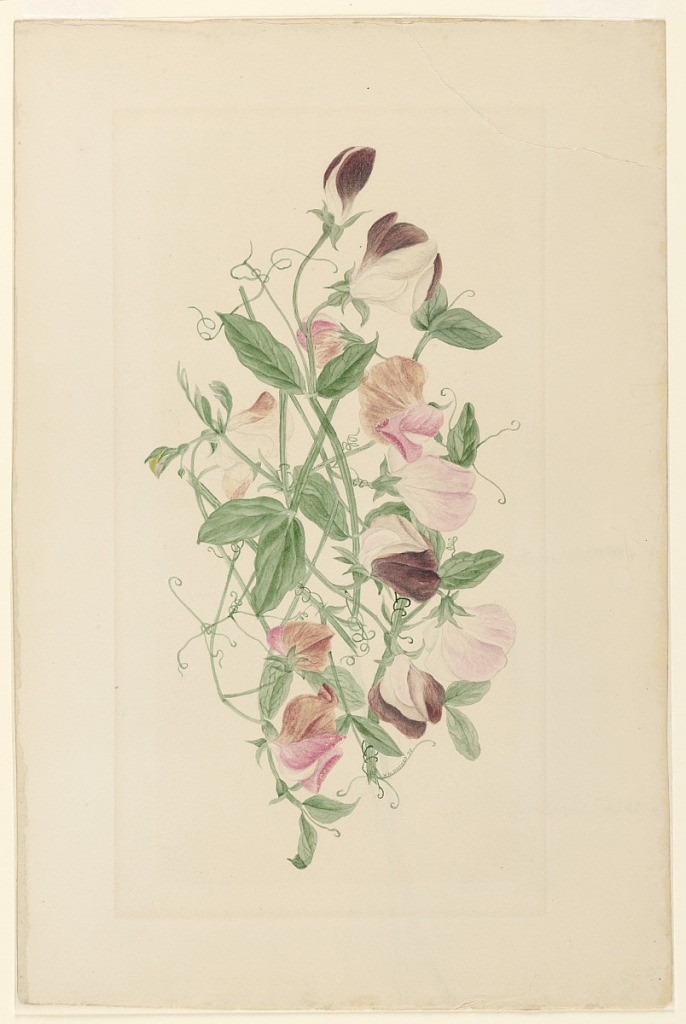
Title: Sweet Peas
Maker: Henrietta Benson Homer, American, 1809–1884
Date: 1875
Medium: Brush and watercolor, graphite on illustration board
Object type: Drawing
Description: Flowering sweet pea vines. Signed and dated in green watercolor along one of the lower tendrils.